Question: Here's a snippet I use the gather some data in JSON from a URL specifying 2 variables:
'''
<?php
function soldipubblici() {
$curl_parameters = array(
'codicecomparto' => "PRO",
'codiceente' => "011120674",
);
$ch = curl_init();
curl_setopt($ch,CURLOPT_URL,"http://soldipubblici.gov.it/it/ricerca");
curl_setopt($ch,CURLOPT_POST,true);
curl_setopt($ch,CURLOPT_POSTFIELDS,http_build_query( $curl_parameters ));
curl_setopt($ch,CURLOPT_HTTPHEADER,array (
"Content-Type: application/x-www-form-urlencoded; charset=UTF-8",
"Accept: application/json",
"X-Requested-With: XMLHttpRequest",
));
$output=curl_exec($ch);
curl_close($ch);
}
echo soldipubblici();
?>
'''
As you can notice the variables are manually set. So I put up a simple web page with 2 options. The input tag is just for testing the POST data.
'''
<!DOCTYPE HTML>
<html>
<head>
<title>Test</title>
<script src="//cdnjs.cloudflare.com/ajax/libs/jquery/2.1.3/jquery.min.js" type="text/javascript"></script>
</head>
<body>
<form>
<label>Seleziona l'ente</label>
<select name="data" id="data">
<option value="PRO - 011142764">COMUNE DI AGLIE'</option>
<option value="PRO - 011120674">COMUNE DI AGRATE CONTURBIA</option>
</select>
<input type="text" name="textfield" id="textfield" />
</form>
<script>
$('#data').change(function() {
$.post("richiesta.php", { value: this.value });
$('#textfield').val(this.value);
});
</script>
</body>
</html>
'''
And this is 'richiesta.php', that receives the POST data on change event (I followed <URL>:
'''
<?php
list($comparto, $ente) = explode("-", $_POST['value'], 2);
echo "comparto: $comparto, ente: $ente";
?>
'''
The request works fine, on change event I successfully get the POST value:

Since it worked I can now place in richiesta.php my "real" function with the two variables, this time not manually but retrieving the values from the POST request:
'''
<?php
function soldipubblici() {
list($comparto, $ente) = explode("-", $_POST['value'], 2);
$curl_parameters = array(
'codicecomparto' => $comparto,
'codiceente' => $ente,
);
$ch = curl_init();
curl_setopt($ch,CURLOPT_URL,"http://soldipubblici.gov.it/it/ricerca");
curl_setopt($ch,CURLOPT_POST,true);
curl_setopt($ch,CURLOPT_POSTFIELDS,http_build_query( $curl_parameters ));
curl_setopt($ch,CURLOPT_HTTPHEADER,array (
"Content-Type: application/x-www-form-urlencoded; charset=UTF-8",
"Accept: application/json",
"X-Requested-With: XMLHttpRequest",
));
$output=curl_exec($ch);
curl_close($ch);
}
echo soldipubblici();
?>
'''
Unfortunately it doesn't work :(
I get an empty response in Firebug... If in the same snippet I set manually the 2 variables instead if works... seems like they're not passed correctly from the 'list' function.
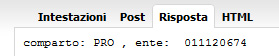
Answer: There are spaces around the '-' in the options, you probably need to remove them.
'''
$curl_parameters = array(
'codicecomparto' => trim($comparto),
'codiceente' => trim($ente),
);
'''